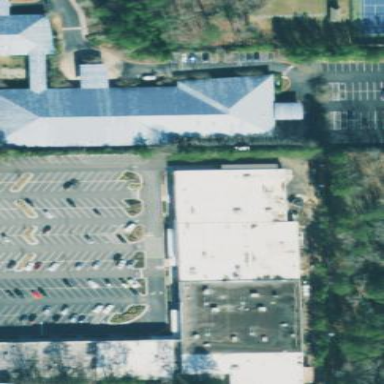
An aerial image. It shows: Retail building.